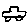
Label: car